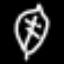
Label: leaf